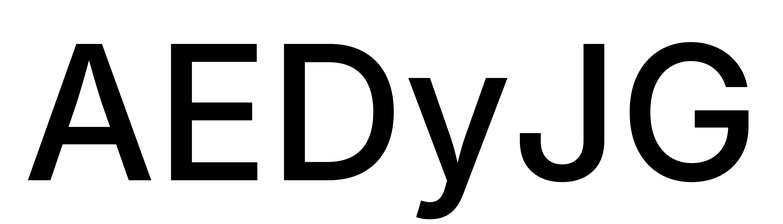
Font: Inter_Medium